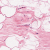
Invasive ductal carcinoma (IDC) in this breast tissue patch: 0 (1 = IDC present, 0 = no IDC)